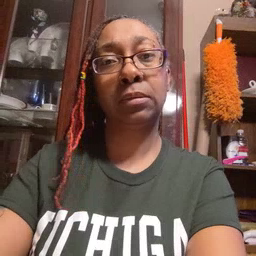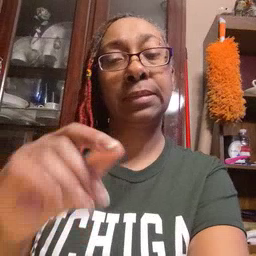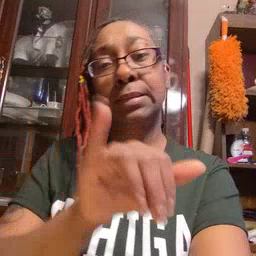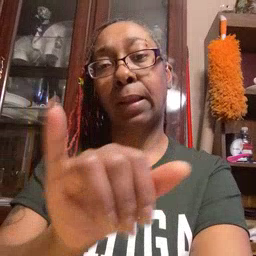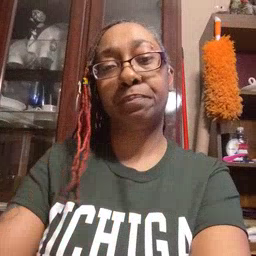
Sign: same